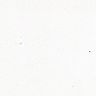
Metastatic tissue present: no